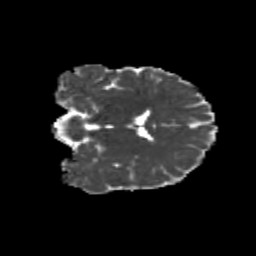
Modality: MD
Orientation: coronal
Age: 12
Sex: male
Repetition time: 9.512 s
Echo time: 0.089 s